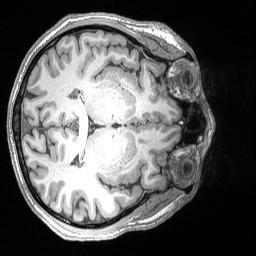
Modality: T1w
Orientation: axial
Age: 36
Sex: male
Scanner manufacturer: siemens
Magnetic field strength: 3 T
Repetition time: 2.53 s
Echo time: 0.00164 s